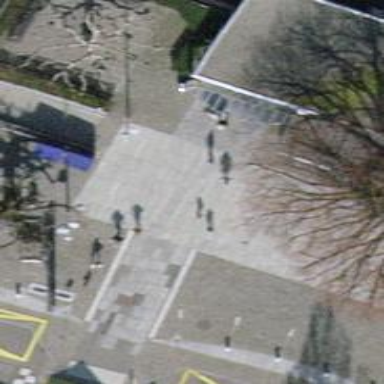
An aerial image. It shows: Concrete footway.